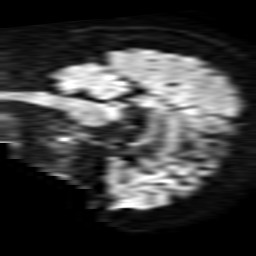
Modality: TRACE
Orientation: sagittal
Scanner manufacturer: philips
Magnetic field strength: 1.5 T
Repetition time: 3.646 s
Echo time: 0.09255 s